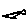
Label: fish